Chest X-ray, PA view. Patient: 44 years old, sex M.
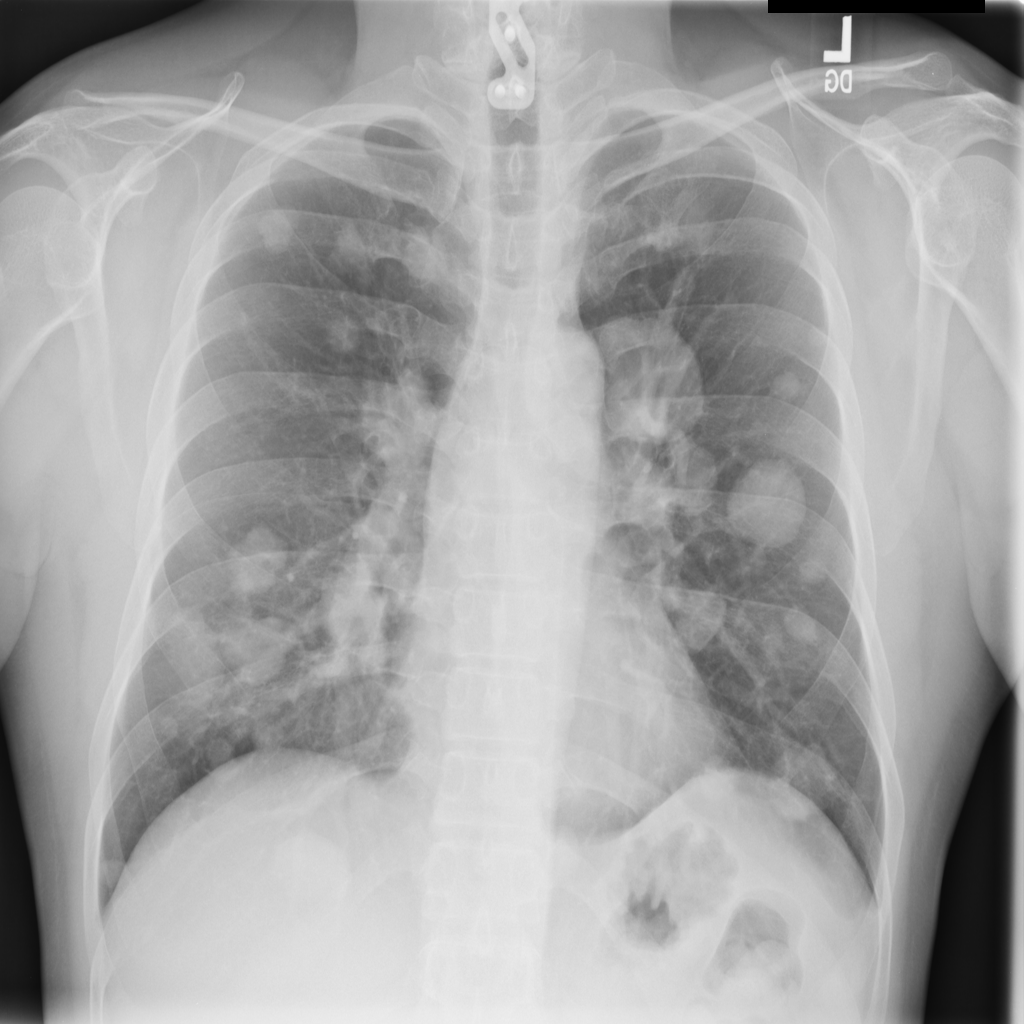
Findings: Mass